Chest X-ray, PA view. Patient: 15 years old, sex F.
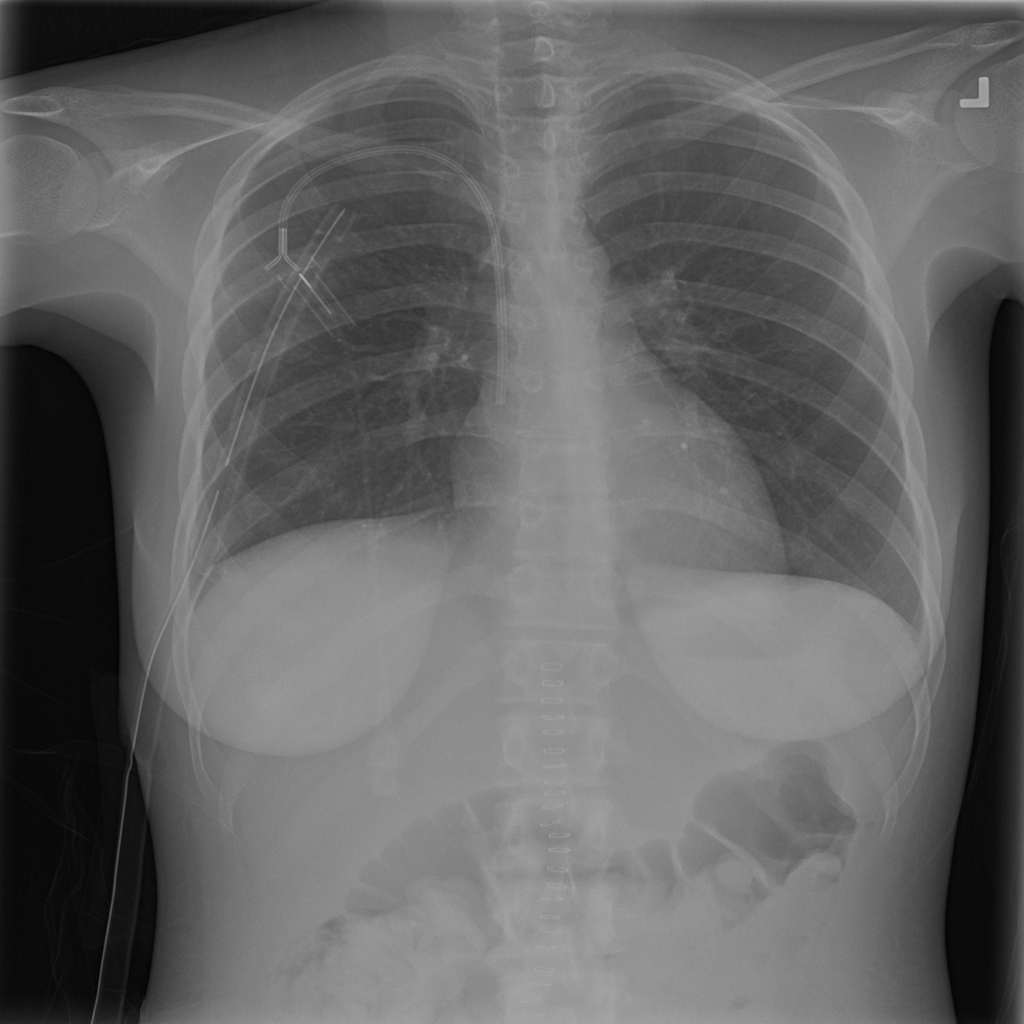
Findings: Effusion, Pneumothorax